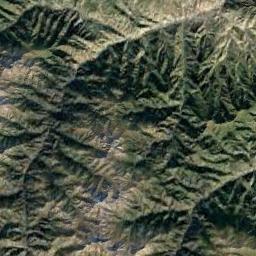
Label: mountain